Question: I need a little help in jQuery Mobile <URL>.
I am adding data dynamically in a table.
HTML:
'''
<table id="tblSRNDetails" class="footable">
<thead>
<tr>
<th data-class="expand">SRN</th>
<th >Failure Date</th>
<th >Complaint Report Date</th>
<th>Promised Date</th>
<th >Customer Name</th>
<th >Log Time</th>
<th >Create FSR</th>
<th data-hide="phone,tablet">Days Open</th>
<th data-hide="phone,tablet">SRN Allocated Time</th>
<th data-hide="phone,tablet"> SRN Status</th>
<th data-hide="phone,tablet"> ESN Number</th>
<th data-hide="phone,tablet"> Request Type</th>
<th data-hide="phone,tablet">Service Request Details</th>
</tr>
</thead>
<tbody>
</tbody>
</table>
'''
js code:
'''
$("#page-id").live('pagebeforeshow', function() {
console.log("Page before show");
$("#tblSRNDetails > tbody tr").remove();
for (var indx = 0; indx < 2; indx++ )
{
$("#tblSRNDetails > tbody").append("<tr>"+
"<td>Name</td>"+
"<td>failureDate</td>"+
"<td>complaintReportDate</td>"+
"<td>promisedDate</td>"+
"<td>custName</td>"+
"<td><a href='#'><b>Log Time</b></a></td>"+
"<td><b>Create FSR</b></td>"+
"<td>daysOpen</td>"+
"<td>allocatedTime</td>"+
"<td>srn_status</td>"+
"<td>ESNNumber</td>"+
"<td>requestType</td>"+
"<td>customerComplaint</td>"+
"</tr>");
}
$('#tblSRNDetails').footable();
});
'''
With this FooTable is applied properly when opened for first time. If I click on home page button and go back, and come on that page again, the FooTable is not applied properly.
Screenshot:

So issues I am facing at that time include:
1. Hidden fields are shown. (Means Footable is not applied): This issue gets resolved after changing orientation in device for twice.
2. First field doesn't include Data Expand button anymore (Means Footable is not applied):
I think the issue is because I am removing the old rows and adding new ones. I tried without giving remove call. At that time, the old rows were being displayed properly. Newly appended fields were having problems as shown in screenshot.
Can someone help me with this?
P.S: I am rendering this in android webview. And same problem is reproduced in browser, too.
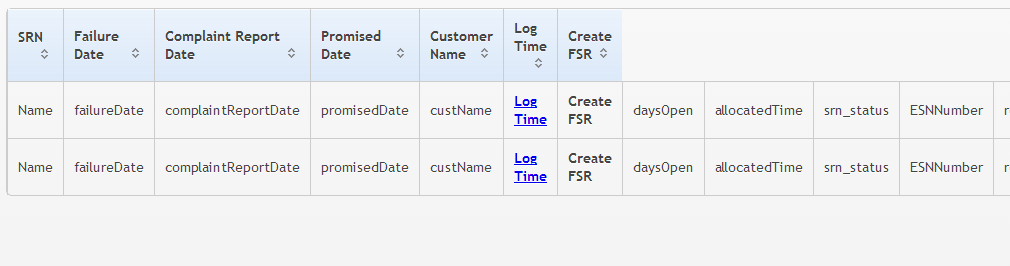
Answer: <URL> don't know how to handle jQuery Mobile page switching.
Only way you can make it work is if you dynamically create whole table each time you visit that page. In any other case <URL> will not work because page is already there with enhanced table markup. That is why every jQuery Mobile widget has a function with a refresh property.
Here's a working example: <URL>
One last thing, if this is not a good solution for you you should switch to jQuery Mobile implementation of <URL>.
'''
$(document).on('pageshow', '#index', function(){
$("#tblSRNDetails").remove();
$('<table>').attr({'id':'tblSRNDetails','class':'footable'}).appendTo('[data-role="content"]');
$("#tblSRNDetails").append(
"<thead><tr>"+
"<th data-class='expand'>SRN</th>"+
"<th >Failure Date</th>"+
"<th >Complaint Report Date</th>"+
"<th>Promised Date</th>"+
"<th >Customer Name</th>"+
"<th >Log Time</th>"+
"<th >Create FSR</th>"+
"<th data-hide='phone,tablet'>Days Open</th>"+
"<th data-hide='phone,tablet'>SRN Allocated Time</th>"+
"<th data-hide='phone,tablet'> SRN Status</th>"+
"<th data-hide='phone,tablet'> ESN Number</th>"+
"<th data-hide='phone,tablet'> Request Type</th>"+
"<th data-hide='phone,tablet'>Service Request Details</th>"+
"</tr></thead>");
for (var indx = 0; indx < 2; indx++ )
{
$("#tblSRNDetails").append(
"<tbody><tr>"+
"<td>Name</td>"+
"<td>failureDate</td>"+
"<td>complaintReportDate</td>"+
"<td>promisedDate</td>"+
"<td>custName</td>"+
"<td><a href='#'><b>Log Time</b></a></td>"+
"<td><b>Create FSR</b></td>"+
"<td>daysOpen</td>"+
"<td>allocatedTime</td>"+
"<td>srn_status</td>"+
"<td>ESNNumber</td>"+
"<td>requestType</td>"+
"<td>customerComplaint</td>"+
"</tr></tbody>");
}
$('#tblSRNDetails').footable();
});
$(document).on('pagebeforeshow', '#second', function(){
});
'''